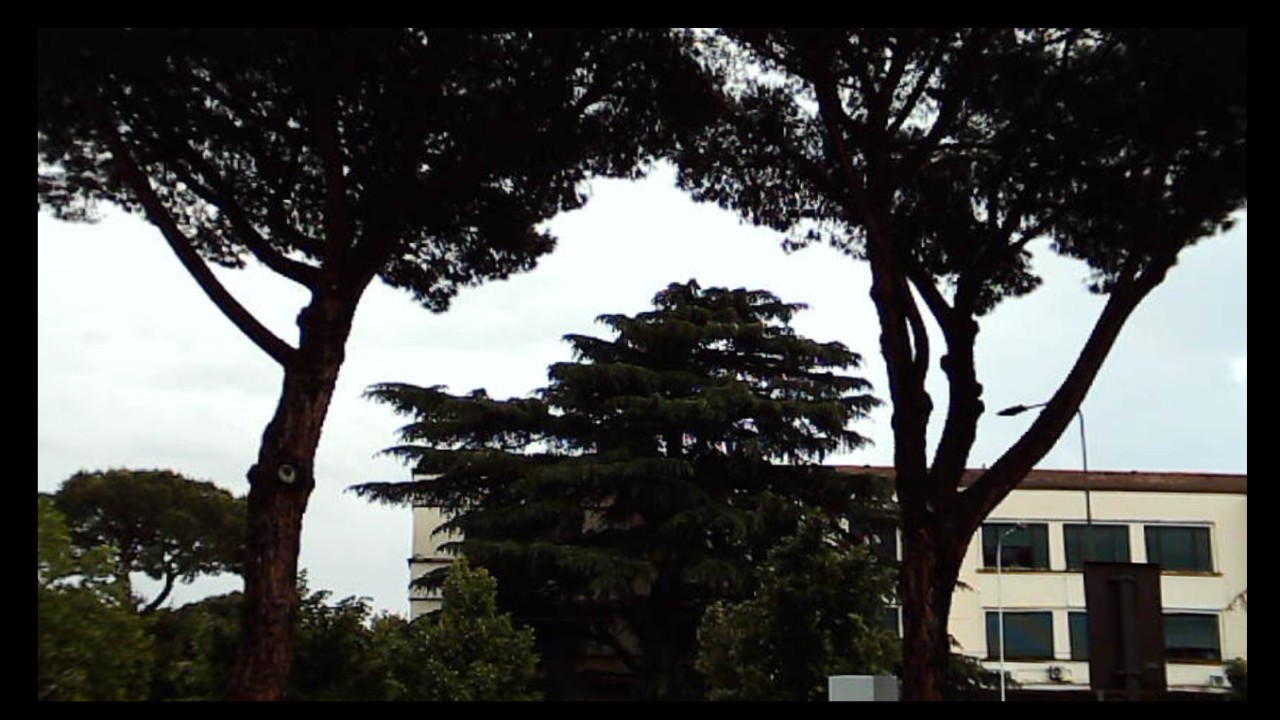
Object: DarwinFPV cineape20